Question: Count the number of objects in the diagram.
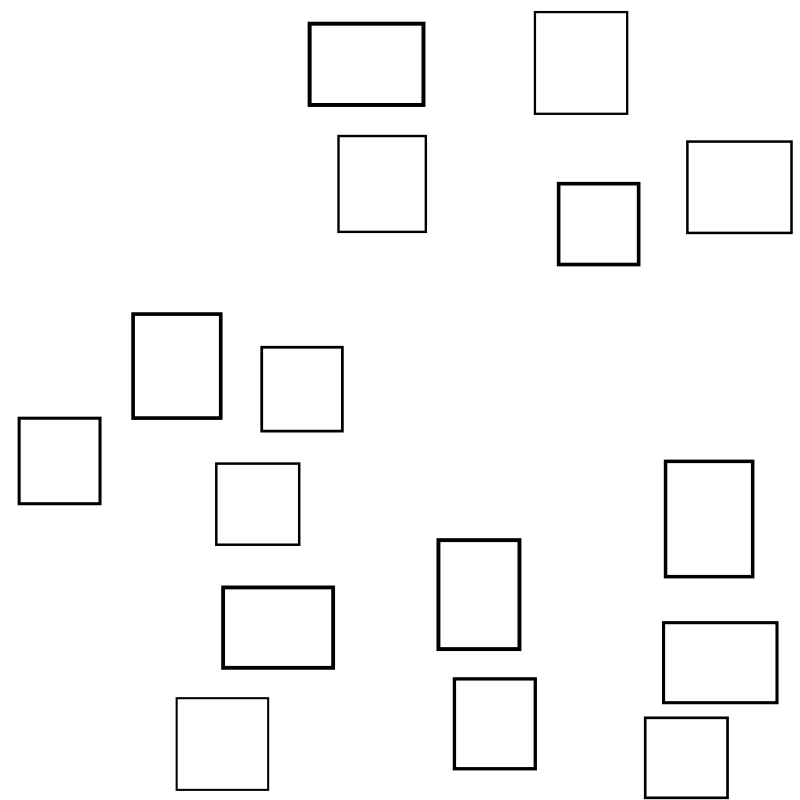
Answer: 16